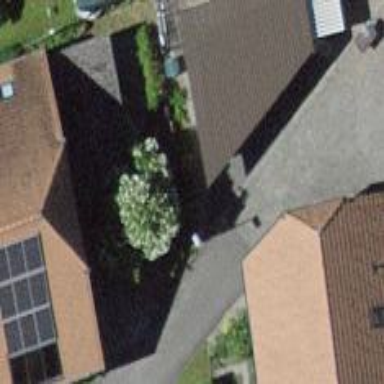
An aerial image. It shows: View of roof of building.